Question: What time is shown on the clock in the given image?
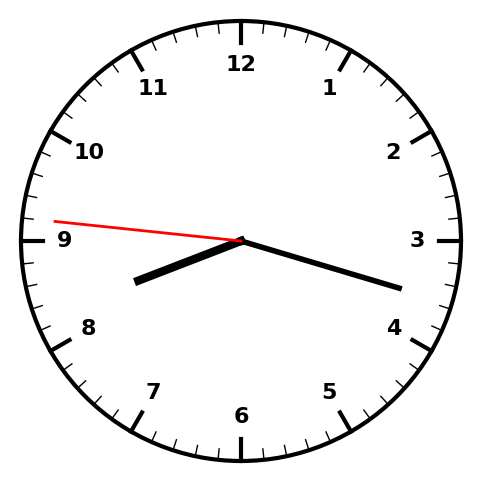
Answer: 08:17:46